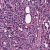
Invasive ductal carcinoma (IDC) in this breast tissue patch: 1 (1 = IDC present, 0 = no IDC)